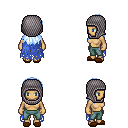
a pixel art fantasy rpg character, female body template, human, tanned skin, blue tattered cape, teal pants, white cyan unkempt hairstyle, chain hood, brown slippers, four views (front, back, left, right), 2x2 character sprite sheet, small pixel art, hard edges, no anti-aliasing